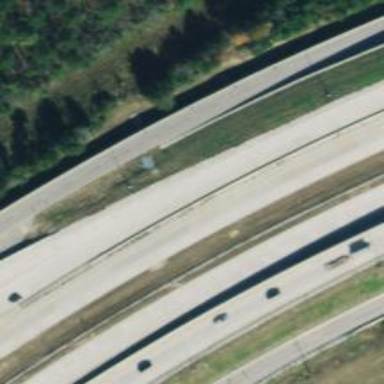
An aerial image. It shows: Motorway junction.